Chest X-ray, AP view. Patient: 27 years old, sex F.
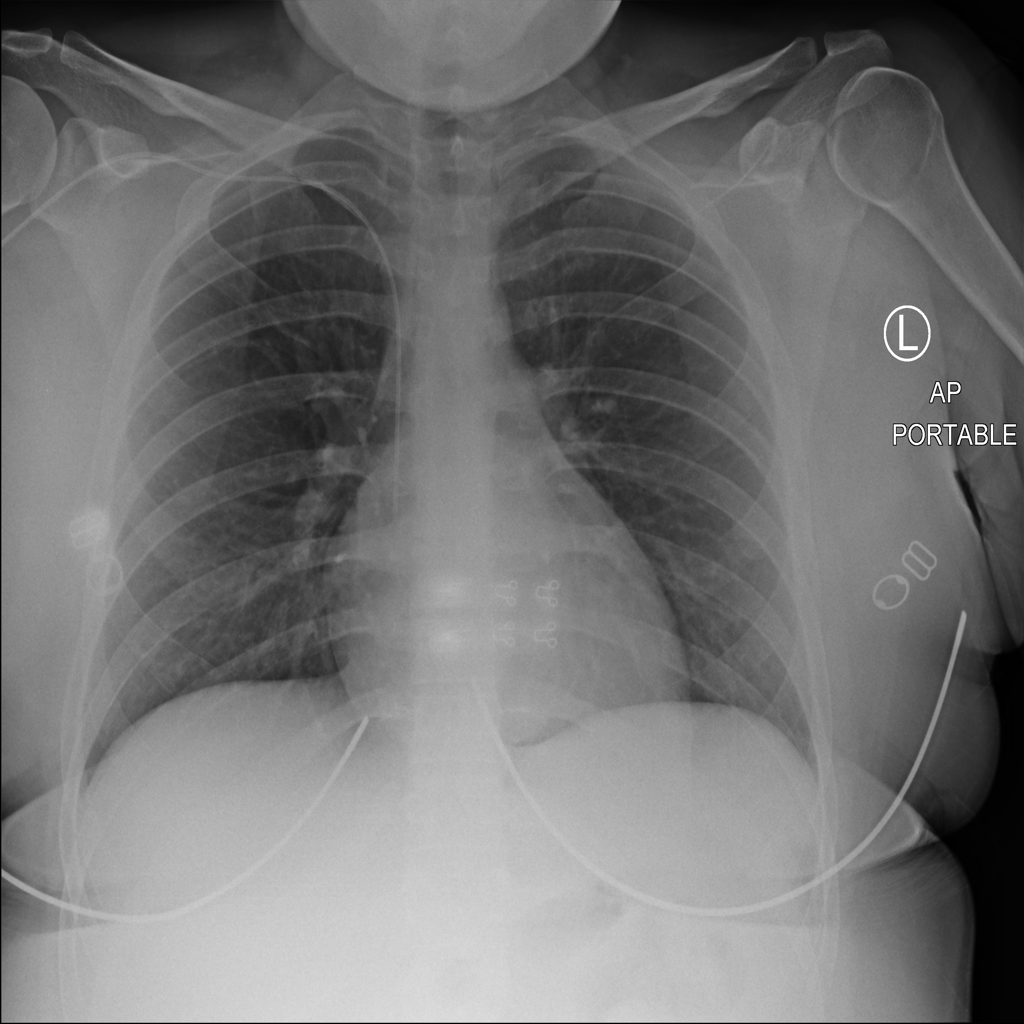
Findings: No Finding